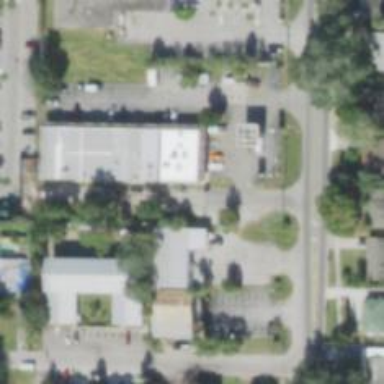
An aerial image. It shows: Convenience shop.